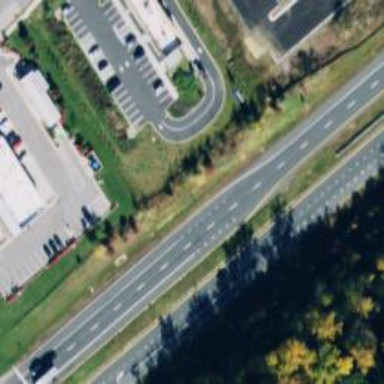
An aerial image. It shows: Trunk highway with expressway features.